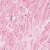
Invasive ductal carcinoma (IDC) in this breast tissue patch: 0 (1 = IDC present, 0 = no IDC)